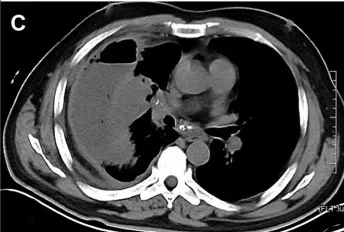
CT scan images. (C) Contrast-enhanced CT scan showed uneven enhancement of the mass in the lateral segment of right middle lobe, mediastinal lymphadenopathy with visible enhancement, and a right hydropneumothorax on April 1.
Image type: radiology (ct)